Question: I want a BorderContainer like the picture, two ContentPane at the top, and one in the bottom, but I'm not able to do it with the regions, so I don't know if there isn't a way to do it with the regions.

Thank you
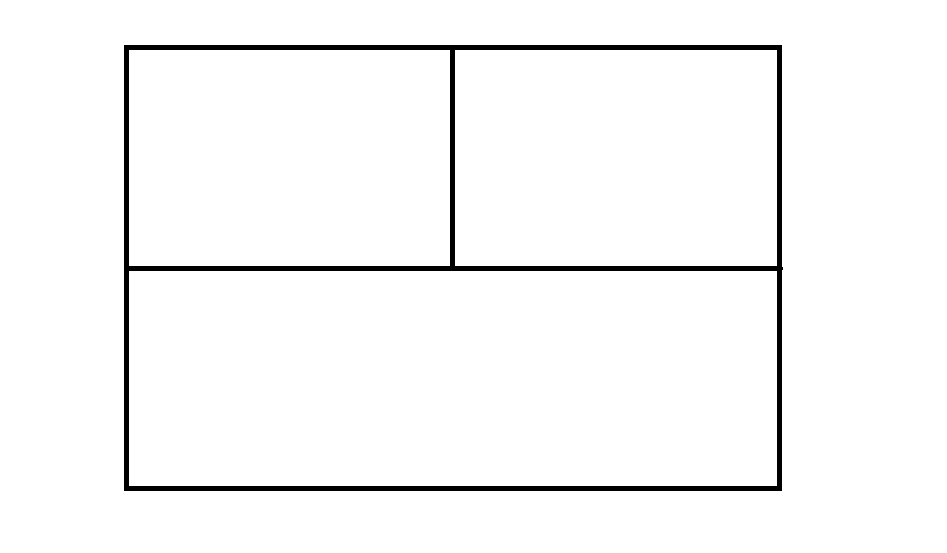
Answer: It depends a little bit on how you want the panes to scale when you resize the window. Do you want the bottom pane to take all extra height? Do you want the top two panes to stay 50/50 in width?
Assuming you want the division of space to stay 50/50 both in width and height, you could do it like this:
'''
<div data-dojo-type="dijit/layout/BorderContainer">
<div data-dojo-type="dijit/layout/ContentPane"
data-dojo-props="region: 'leading'"
style="width: 50%">leading</div>
<div data-dojo-type="dijit/layout/ContentPane"
data-dojo-props="region: 'center'">center</div>
<div data-dojo-type="dijit/layout/ContentPane"
data-dojo-props="region: 'bottom'"
style="height: 50%">bottom</div>
</div>
'''
Normally, the center region will grab all extra space when you resize the window, but you can set a relative width/height on the leading/top/trailing/bottom regions so that they always use that share of the screen.